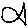
Label: fish